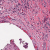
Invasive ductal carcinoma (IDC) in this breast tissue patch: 1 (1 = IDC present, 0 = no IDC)